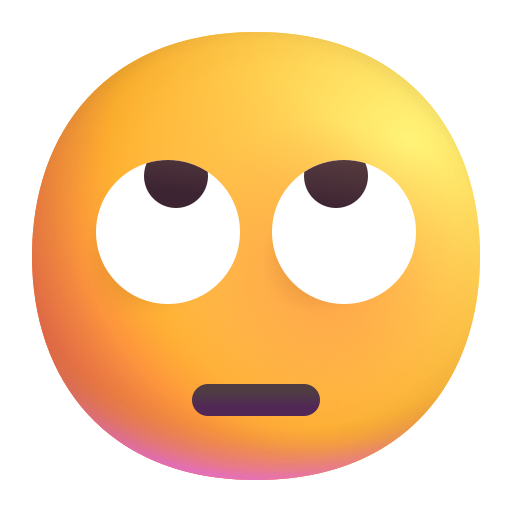
face with rolling eyes color